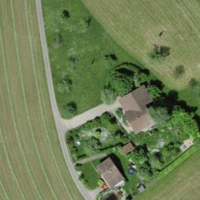
EUNIS habitat code: 55
Species observed at this site:
Chelidonium majus